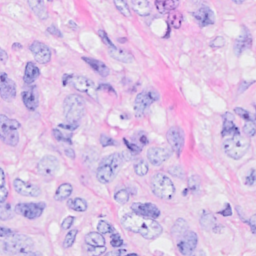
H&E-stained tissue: Breast